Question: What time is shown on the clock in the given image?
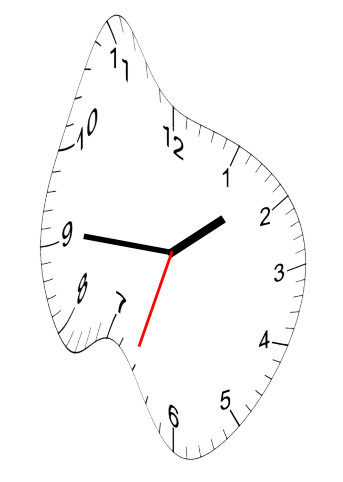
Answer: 01:45:33